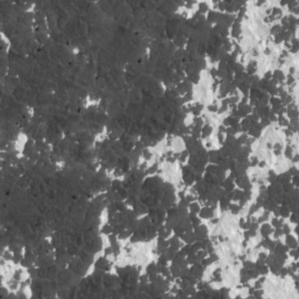
Label: frost